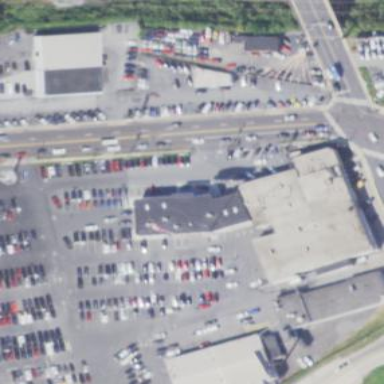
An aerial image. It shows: Commercial building housing car shop.